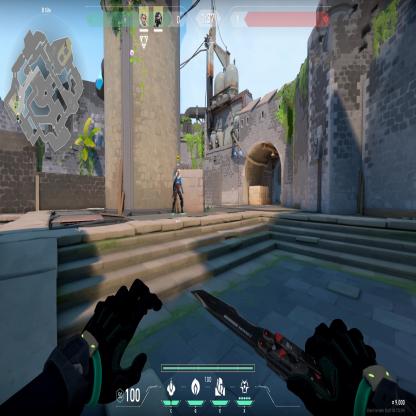
Label: teammate